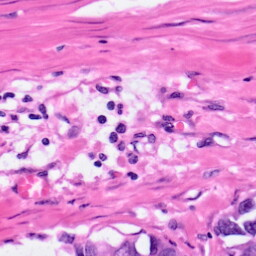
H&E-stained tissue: Pancreatic